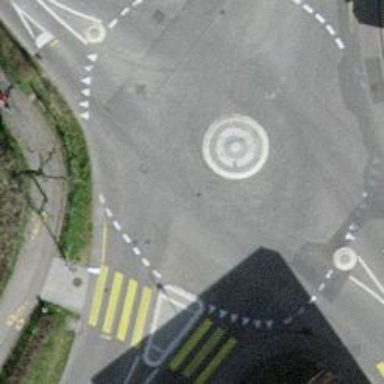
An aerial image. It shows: Mini roundabout on the road.